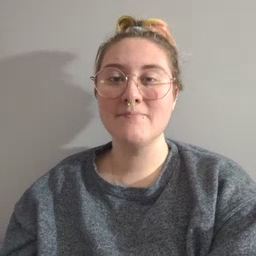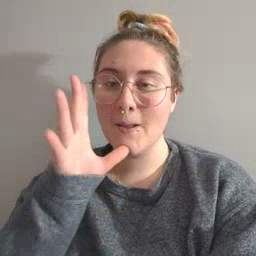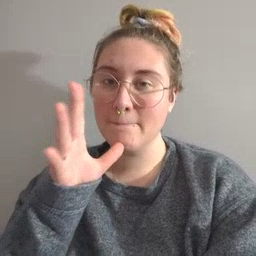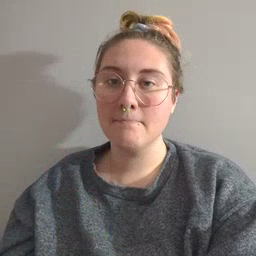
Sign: mom